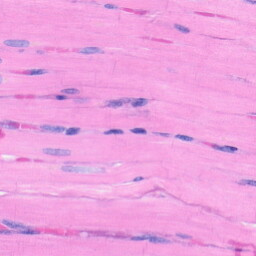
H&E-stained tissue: Heart